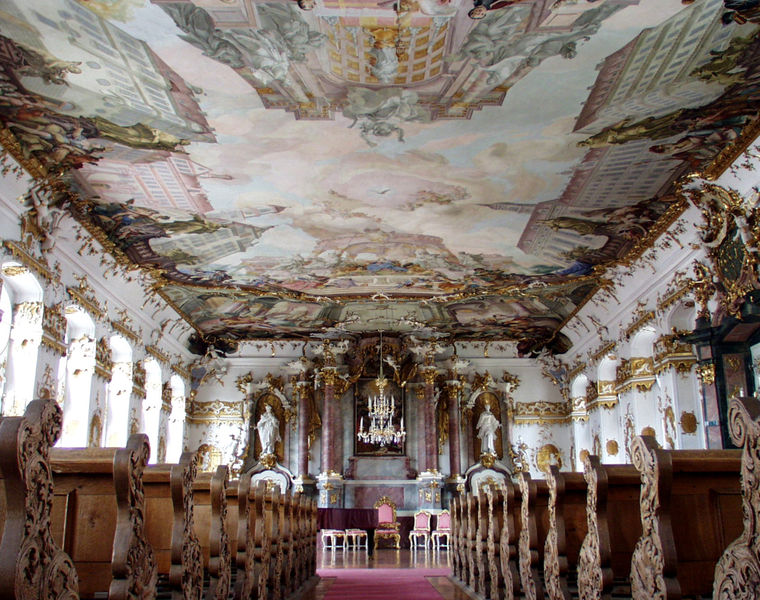
Titel: Innenansicht
Standort: Dillingen
Institution: Goldener Saal
Schlagwörter: flügel, gemälde, gott, himmel, schatten, weiß, wolken, grün, stadt, braun, bunt, fenster, frankreich, hell, holz, licht, marmor, pfeiler, raum, stuhl, stühle, säulen, tisch, türkis, zimmer, haus, rot, schloss, ornament, teppich, wand, barock, innenraum, häuser, kirche, boden, gold, sessel, decke, rokkoko, rokoko, rosa, engel, skulptur, statue, deutschland, sitz, sitze, italien, perspektive, bank, hocker, saal, schemel, figuren, könig, thron, gestühl, polster, dekor, klavier, ornamente, verzierung, pastellfarben, kerzen, kronleuchter, leuchter, lüster, stuck, deutsch, innenansicht, halle, foto, kirchen, pink, vergoldet, bayern, reihe, altar, bänke, schnitzerei, verziert, fries, sims, kirchenbank, mittelgang, schnörkel, gesims, kirchenbänke, skulpturen, plastiken, statuen, untersicht, apsis, rundbögen, fresken, chor, kapelle, königlich, deckenfresken, heilige, deckengemälde, fresko, golden, voute, prunk, sitzbank, illusion, vergoldung, süddeutschland, geschnitzt, schnitzereien, nischen, deckenmalerei, nischenfiguren, konchen, barrock, bankreihen, sitzbänke, geschmückt, rocaille, decken, flachdecke, holzbänke, prunkvoll, deckenfresko, holzschnitzerei, bänle, asam, deckenleuchter, deckenbemalung, verschnörkelt, sklupturen, spiegelgewölbe, blick zum altar, deckenfresco, flache decke, geckengemälde, goldbordüre, saalkriche, überdeckt, staturn, d, kirchengestühl